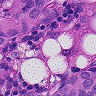
Metastatic tissue present: yes